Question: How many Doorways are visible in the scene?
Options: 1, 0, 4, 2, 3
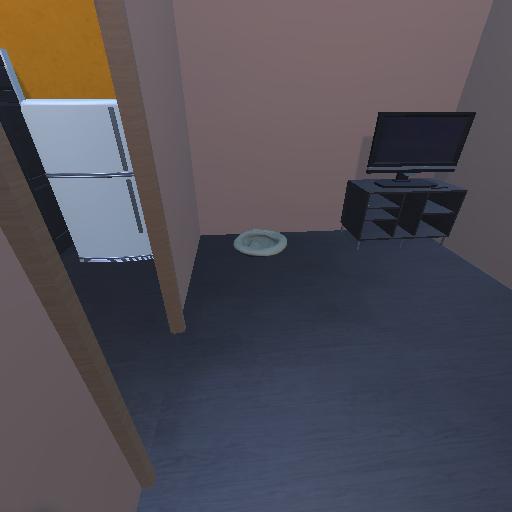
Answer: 1